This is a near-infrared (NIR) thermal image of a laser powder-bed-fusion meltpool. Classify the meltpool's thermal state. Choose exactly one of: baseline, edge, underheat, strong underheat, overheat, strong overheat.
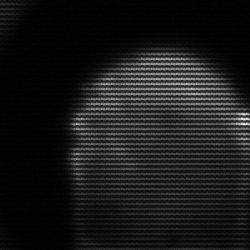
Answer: edge